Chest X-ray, PA view. Patient: 19 years old, sex M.
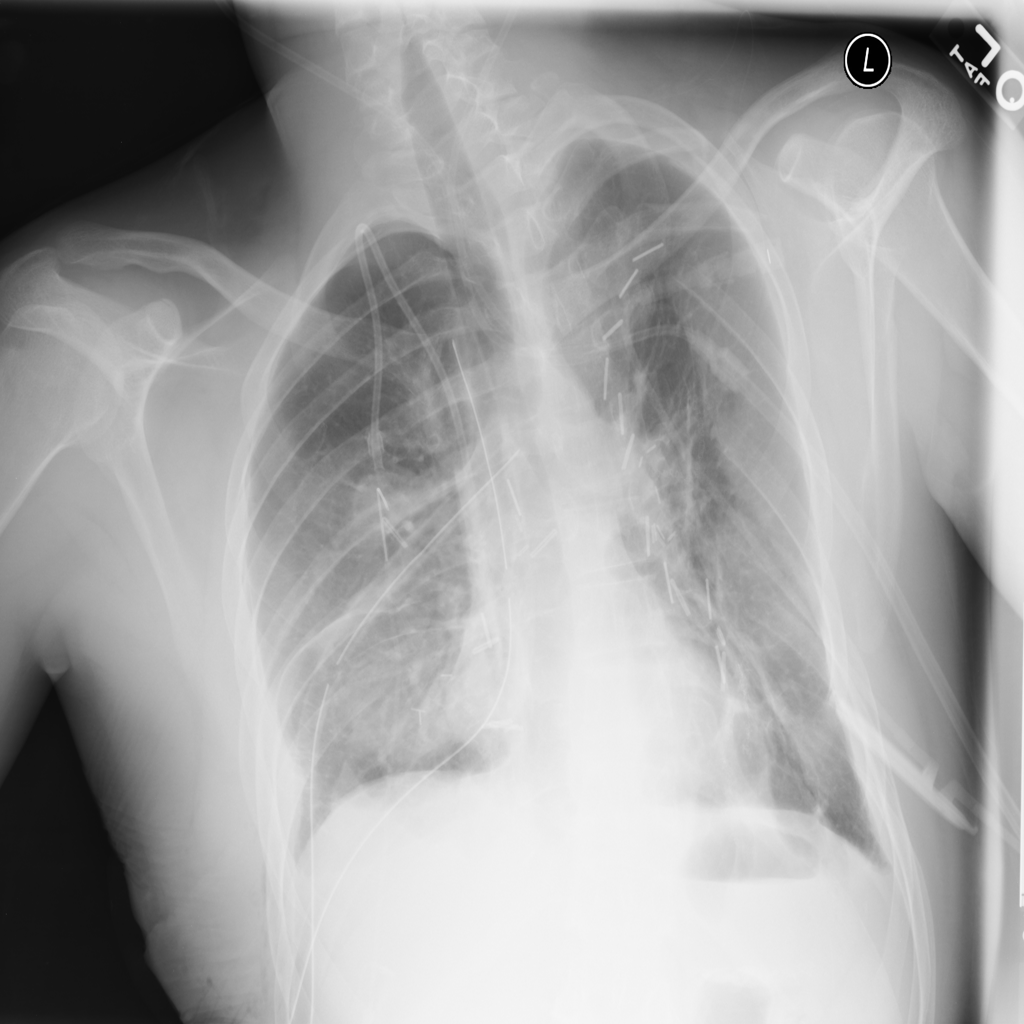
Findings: Pneumothorax